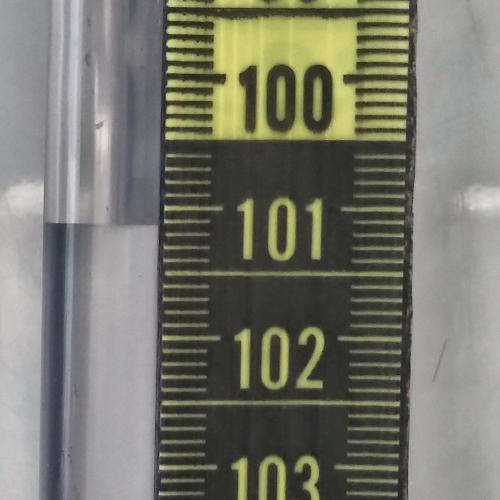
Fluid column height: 101.1 cm